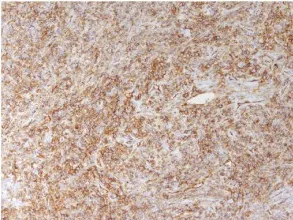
Selected images from the pathological evaluation. (B) An immunohistochemical stain for CD34 performed on the retroperitoneal mass (10x).
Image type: pathology (immunostaining)